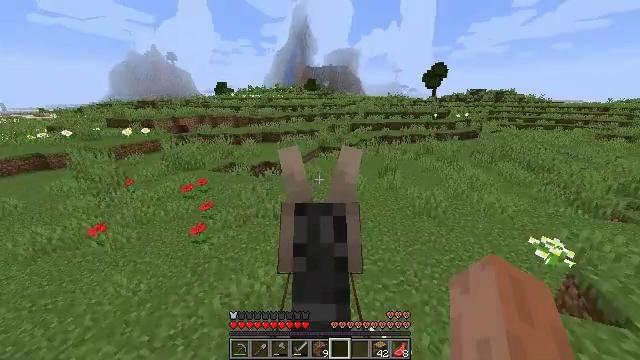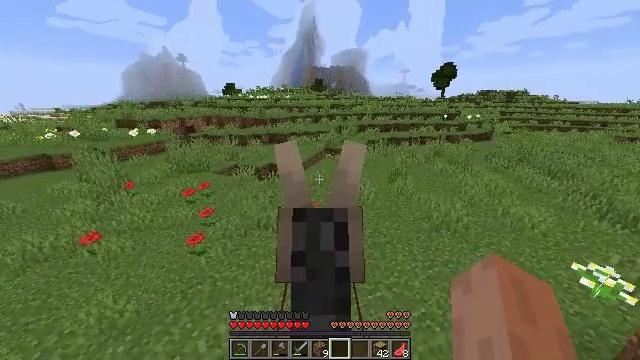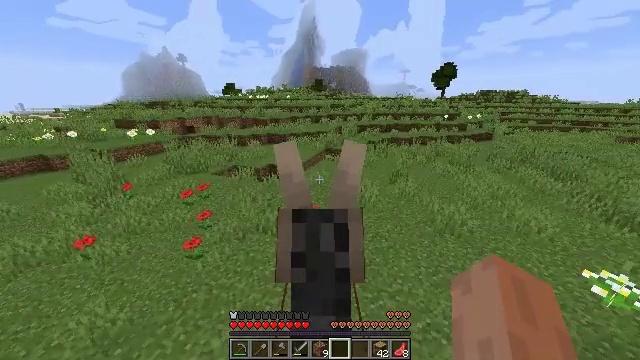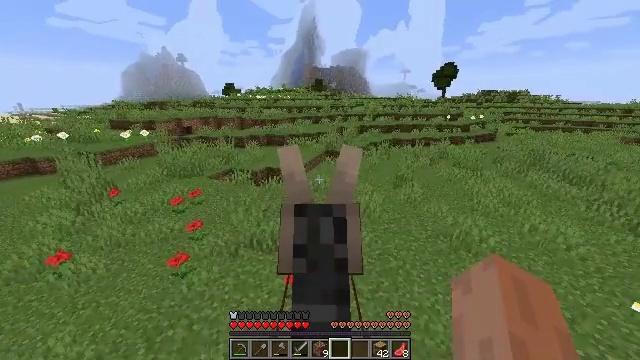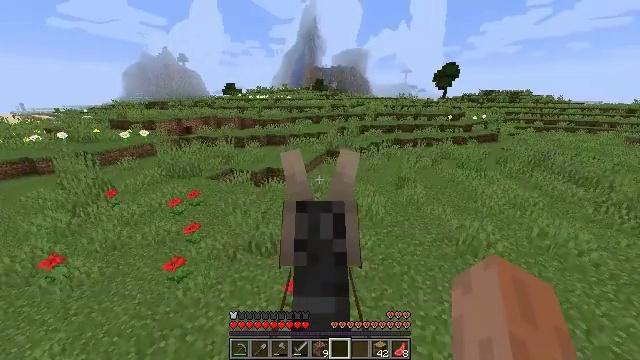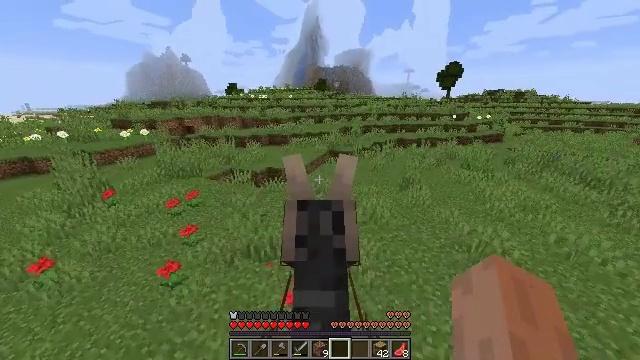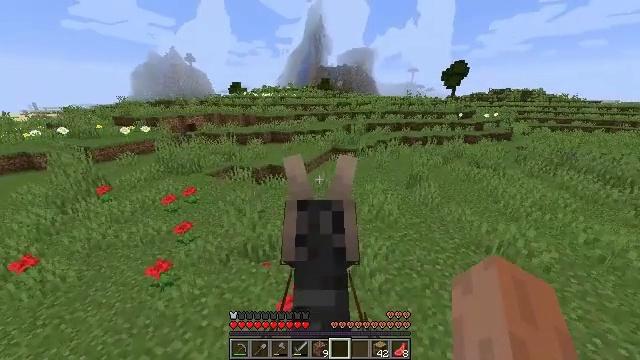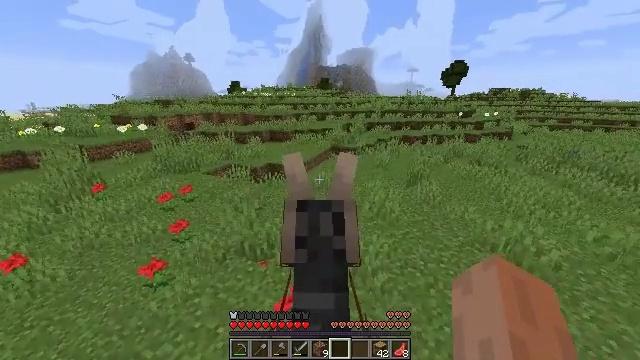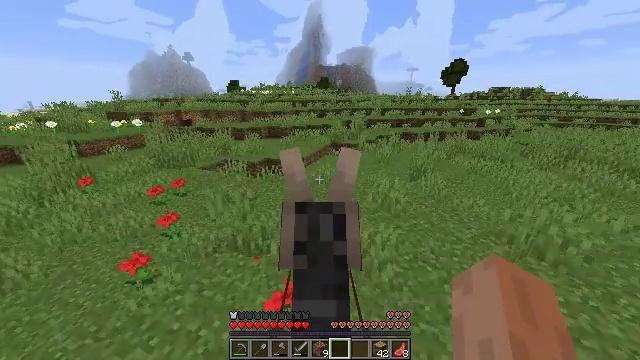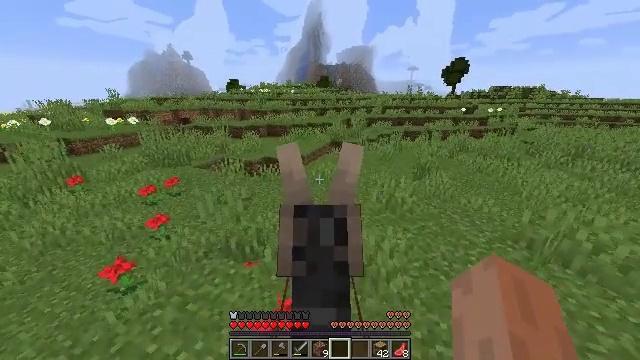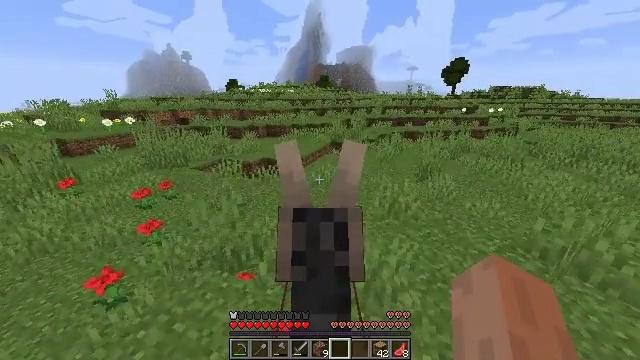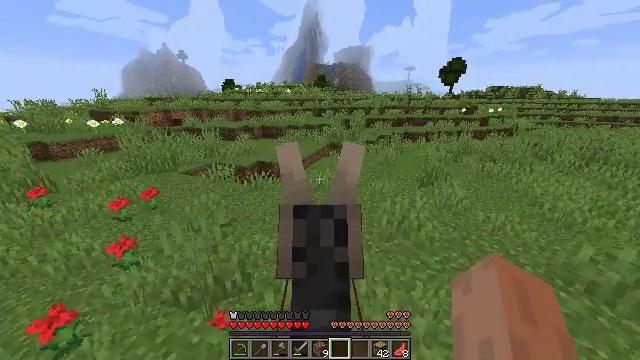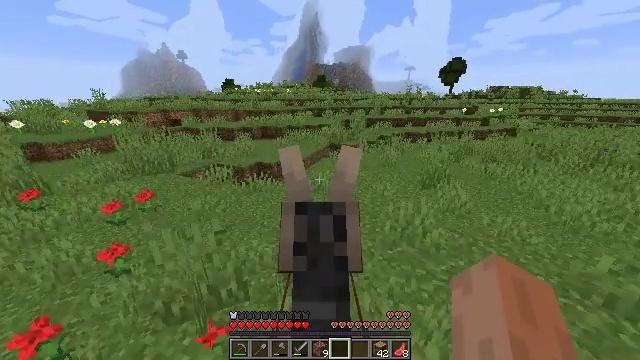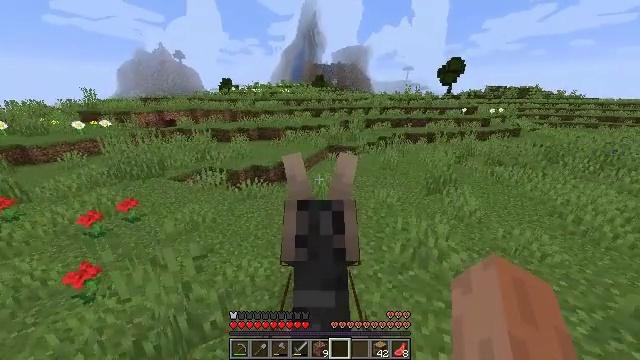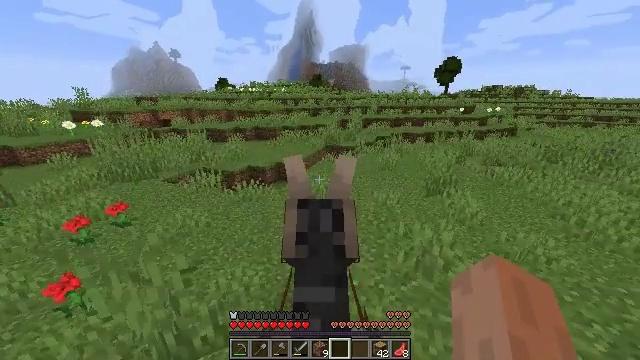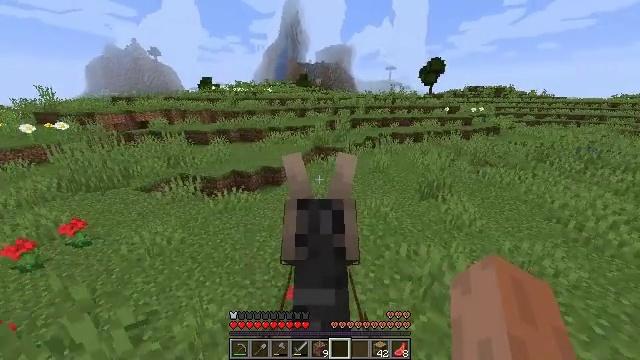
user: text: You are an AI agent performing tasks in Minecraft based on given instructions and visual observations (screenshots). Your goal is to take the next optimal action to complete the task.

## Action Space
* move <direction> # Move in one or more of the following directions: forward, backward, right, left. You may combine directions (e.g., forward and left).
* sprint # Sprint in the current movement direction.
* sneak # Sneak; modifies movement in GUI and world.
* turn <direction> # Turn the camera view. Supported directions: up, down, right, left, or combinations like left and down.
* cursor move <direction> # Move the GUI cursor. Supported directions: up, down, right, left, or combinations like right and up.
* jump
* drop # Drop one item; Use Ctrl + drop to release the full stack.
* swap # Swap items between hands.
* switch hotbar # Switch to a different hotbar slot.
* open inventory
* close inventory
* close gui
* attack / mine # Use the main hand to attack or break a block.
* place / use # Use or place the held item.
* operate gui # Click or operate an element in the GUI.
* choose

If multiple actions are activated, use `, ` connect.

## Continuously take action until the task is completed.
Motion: motion action
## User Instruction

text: Harvest coarse dirt by holding left button.
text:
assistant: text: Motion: move forward, sprint
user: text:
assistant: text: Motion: move forward, sprint
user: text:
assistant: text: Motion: move forward, sprint
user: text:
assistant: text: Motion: move forward, sprint
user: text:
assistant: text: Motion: move forward, sprint, turn left
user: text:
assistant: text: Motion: move forward, sprint
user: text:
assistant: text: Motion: move forward, sprint
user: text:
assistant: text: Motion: move forward, sprint
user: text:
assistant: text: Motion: move forward, sprint
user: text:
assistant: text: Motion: move forward, sprint
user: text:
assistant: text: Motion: move forward, sprint
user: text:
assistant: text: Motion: move forward, sprint
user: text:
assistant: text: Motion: move forward, sprint
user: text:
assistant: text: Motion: move forward, sprint, turn right
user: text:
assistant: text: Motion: move forward, sprint, turn right
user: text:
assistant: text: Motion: move forward, sprint, turn right
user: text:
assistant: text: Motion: move forward, sprint, turn right
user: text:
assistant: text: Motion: move forward, sprint, turn right
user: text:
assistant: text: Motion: move forward, sprint, turn right
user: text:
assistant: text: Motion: move forward, sprint, turn right
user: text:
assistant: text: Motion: move forward, turn right
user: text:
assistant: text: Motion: move forward
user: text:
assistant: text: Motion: move forward
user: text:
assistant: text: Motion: move forward
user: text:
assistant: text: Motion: move forward, turn right
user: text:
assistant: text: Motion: move forward, turn right
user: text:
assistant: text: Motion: move forward, turn right
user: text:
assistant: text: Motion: move forward, turn right
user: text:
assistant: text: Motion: move forward
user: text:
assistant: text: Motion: move forward